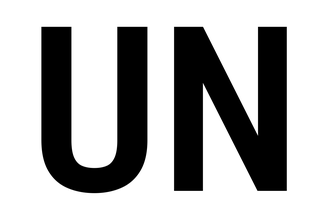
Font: Roboto_Condensed_SemiBold